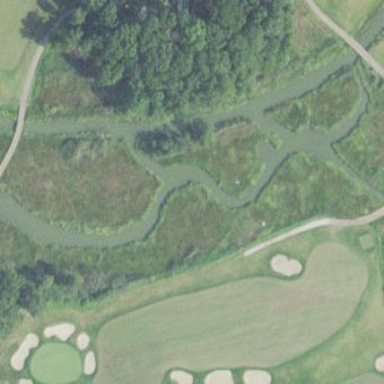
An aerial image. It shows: Grassy pitch designated for golf. It features vibrant green golf course.